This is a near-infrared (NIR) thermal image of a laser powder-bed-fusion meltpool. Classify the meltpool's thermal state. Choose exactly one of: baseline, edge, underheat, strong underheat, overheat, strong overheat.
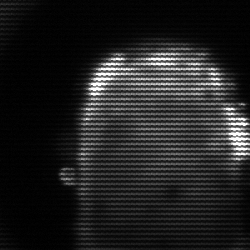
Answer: baseline